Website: apple
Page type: billing-address
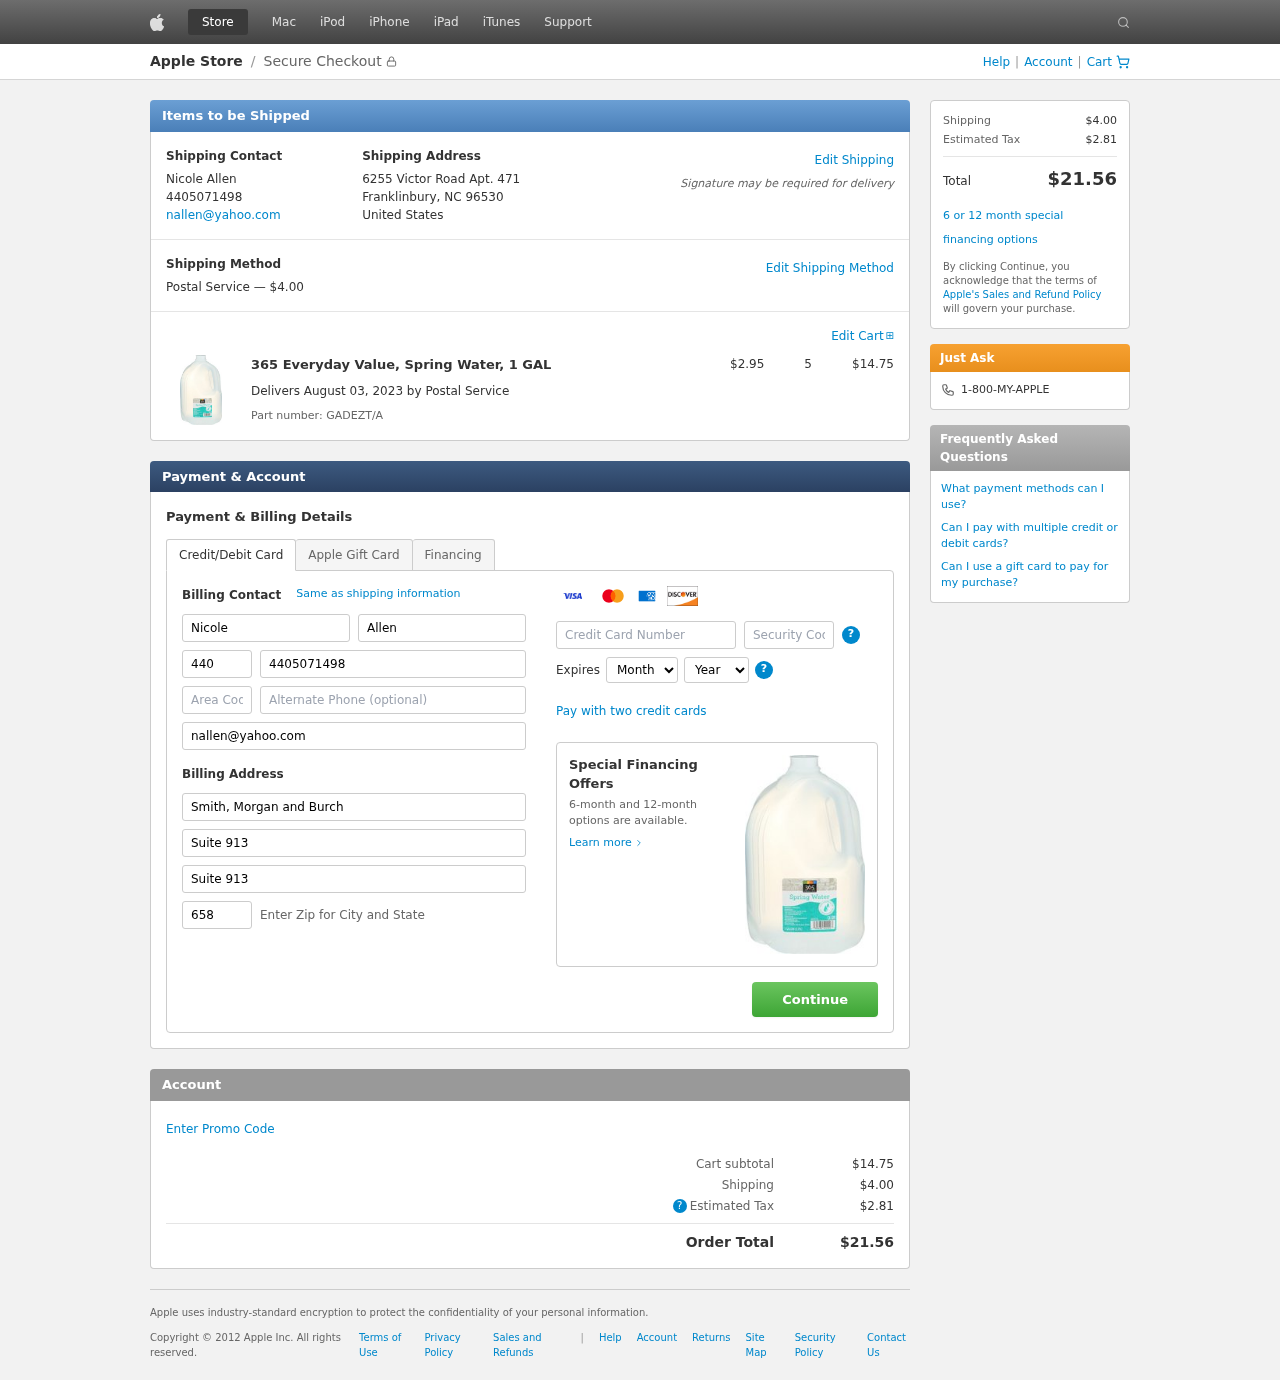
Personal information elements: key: PII_CARD_CVV
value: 709
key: PII_CARD_EXPIRY_MONTH
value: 04
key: PII_CARD_EXPIRY_YEAR
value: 28
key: PII_CARD_NUMBER
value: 5372 0695 0089 0086
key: PII_CITY_STATE_ZIP
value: Franklinbury, NC 96530
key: PII_COMPANY
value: Smith, Morgan and Burch
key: PII_COUNTRY
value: United States
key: PII_EMAIL
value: nallen@yahoo.com
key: PII_FIRSTNAME
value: Nicole
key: PII_FULLNAME
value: Nicole Allen
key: PII_LASTNAME
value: Allen
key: PII_PHONE
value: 4405071498
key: PII_PHONE_AREA
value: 440
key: PII_POSTCODE2
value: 65810
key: PII_STREET
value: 6255 Victor Road Apt. 471
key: PII_STREET2
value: Suite 913
Product elements: key: PRODUCT1_NAME
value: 365 Everyday Value, Spring Water, 1 GAL
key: PRODUCT1_PRICE
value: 2.95
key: PRODUCT1_QUANTITY
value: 5
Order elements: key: ORDER_SHIPPING_COST
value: $4.00
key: ORDER_SUBTOTAL
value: $14.75
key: ORDER_DELIVERY_DATE
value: August 03, 2023
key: ORDER_PART_NUMBER
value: GADEZT/A
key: ORDER_TAX
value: $2.81
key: ORDER_TOTAL
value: $21.56